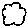
Label: cloud